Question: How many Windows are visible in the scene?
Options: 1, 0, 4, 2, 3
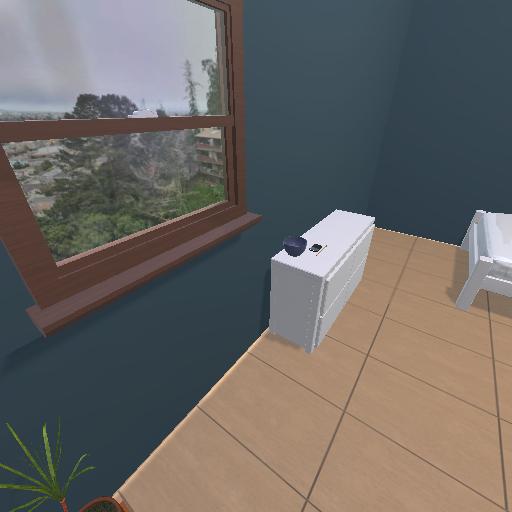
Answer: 1